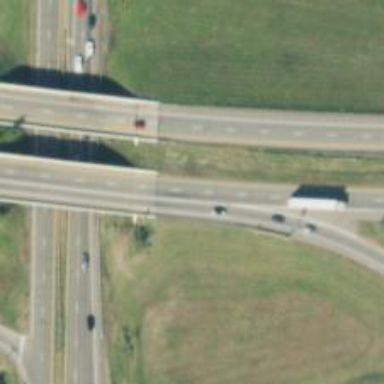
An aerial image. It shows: Motorway junction.